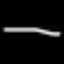
Label: line